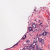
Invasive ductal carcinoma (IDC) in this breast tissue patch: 0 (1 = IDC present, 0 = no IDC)